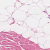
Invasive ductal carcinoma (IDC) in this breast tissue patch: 0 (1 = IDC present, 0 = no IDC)